Question: I am doing the exercism.io programming exercises and the tests I have to perform on my code has the goal to compare to dicts with each other. The sourcecode of the exercise can be found here <URL>

As of what I have understood bridgeToObjectiveC is apples internal methods for doing things and therefore they have been removed. With them i get ''[S : T]' does not have a member named 'bridgeToObjectiveC'' which is very understandable if they have removed it.
Without the method using only the params in the AssertEquals call i get ''[S : T]' does not conform to protocol 'Equatable''. Is two dicts not comparable in Swift? How would I do to get them comparable?
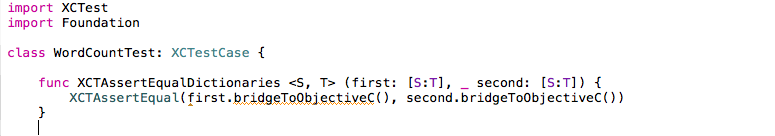
Answer: You can check equality of dictionaries as long as the values are 'Equatable'. Modify 'XCTAssertEqualDictionaries' to include a generic constraint:
'''
func XCTAssertEqualDictionaries<S, T: Equatable>(first: [S:T], _ second: [S:T]) {
XCTAssert(first == second)
}
'''